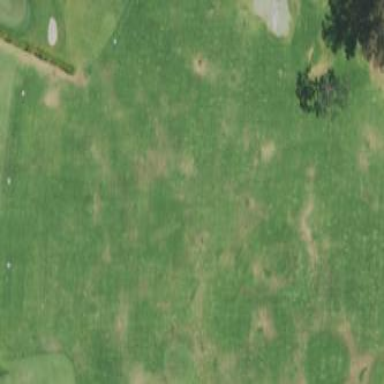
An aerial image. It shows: Golf course featuring driving range.